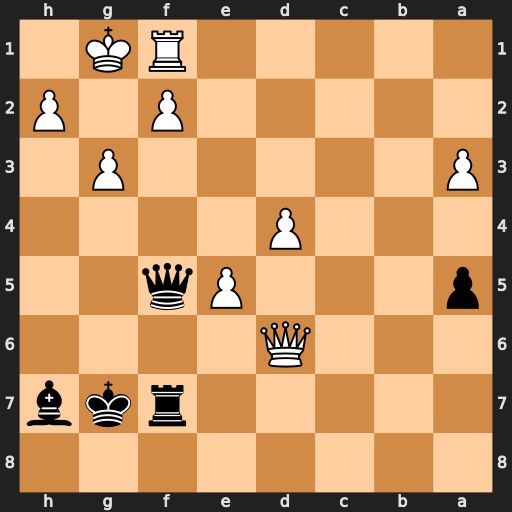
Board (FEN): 8/5rkb/3Q4/p3Pq2/3P4/P5P1/5P1P/5RK1
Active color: b
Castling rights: -
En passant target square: -
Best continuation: Qf3 e6 Be4